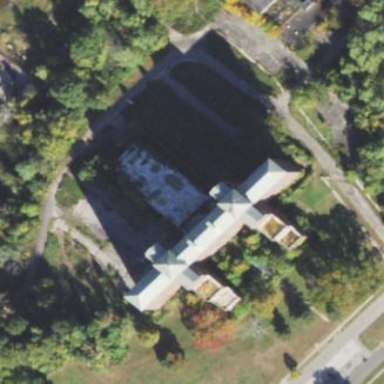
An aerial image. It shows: Part of building.